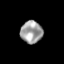
Tissue: skin
Cell type: Epithelial cells
Senescence score: 0.2337
Nuclear area (px): 480
Mean DAPI intensity: 159.462